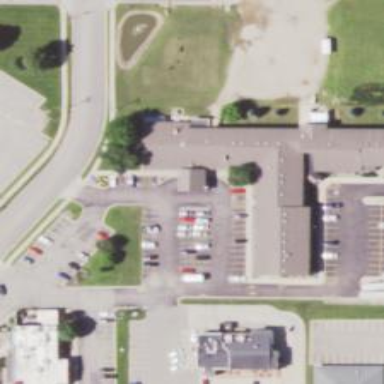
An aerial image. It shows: Retail building next to hotel.